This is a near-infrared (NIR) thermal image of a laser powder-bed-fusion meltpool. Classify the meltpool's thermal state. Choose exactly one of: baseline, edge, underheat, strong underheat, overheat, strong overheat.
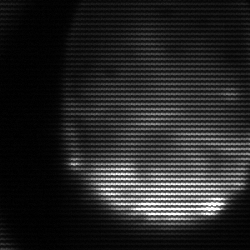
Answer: edge